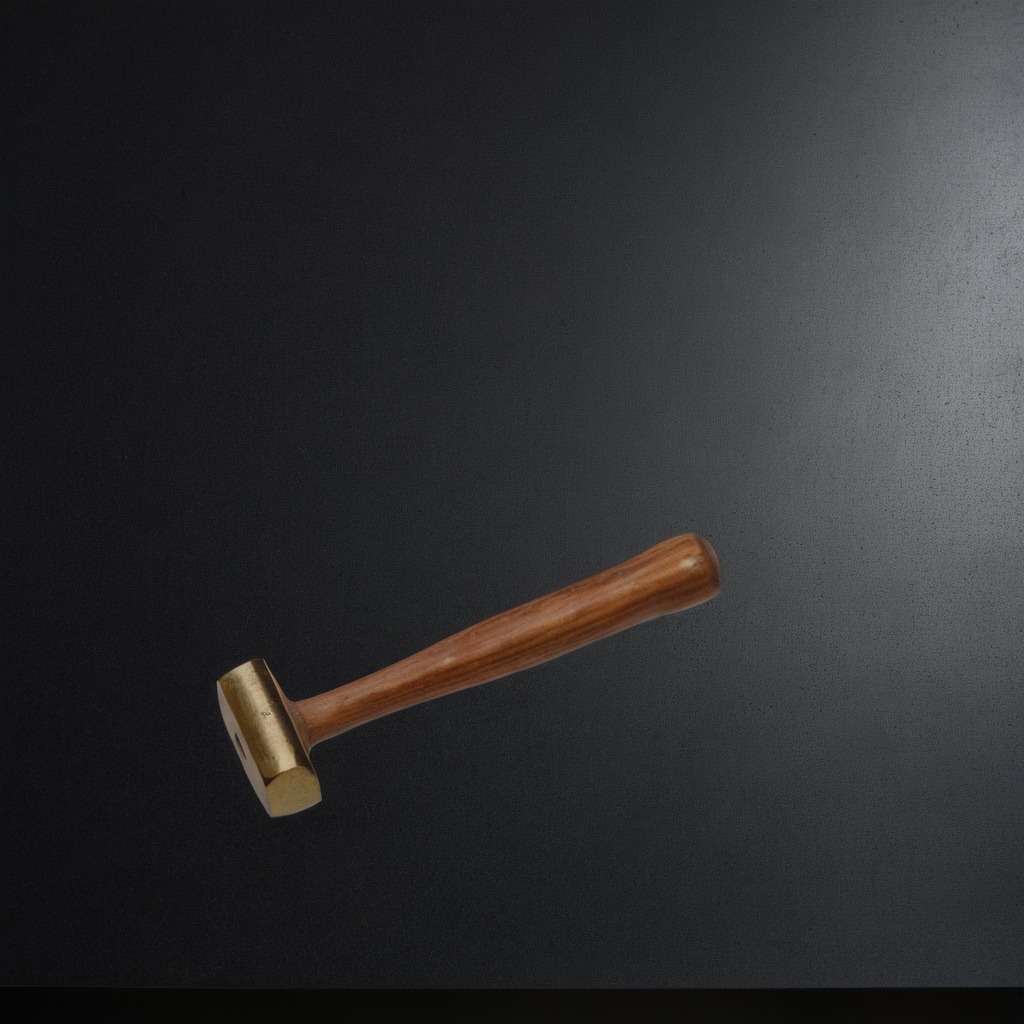
A hammer lying on a clean granite tabletop covered with a black rubber mat inside a workshop under bright overhead lighting crisp shadows high clarity worn but beneath the mat